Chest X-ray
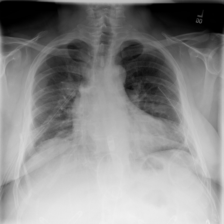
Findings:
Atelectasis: negative
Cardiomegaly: negative
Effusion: negative
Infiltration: negative
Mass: negative
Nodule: negative
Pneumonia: negative
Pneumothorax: positive
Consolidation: negative
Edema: negative
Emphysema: negative
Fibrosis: negative
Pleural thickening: negative
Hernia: negative